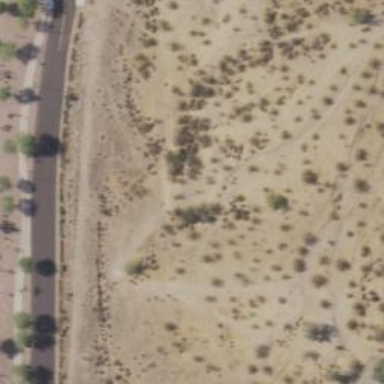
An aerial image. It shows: Disc golf hole.